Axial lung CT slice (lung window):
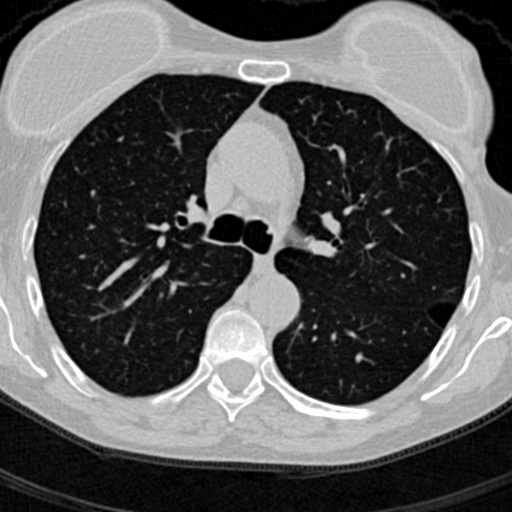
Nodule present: no